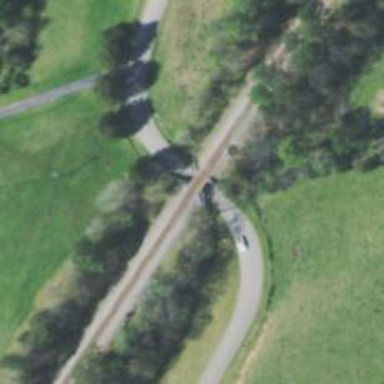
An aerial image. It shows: Bridge over railway tracks marked with milepost 00C.